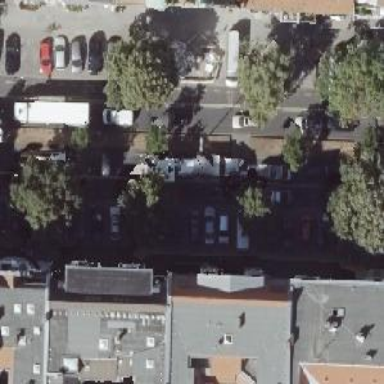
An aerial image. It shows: Secondary road with asphalt surface and street-side parking on the right.